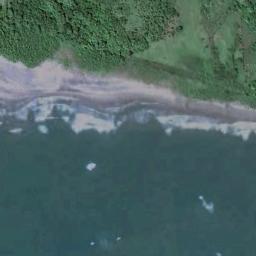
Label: beach